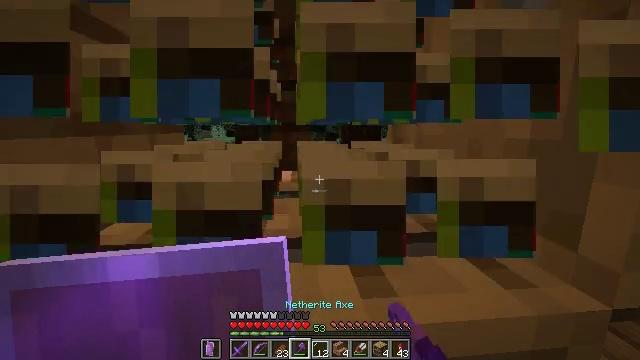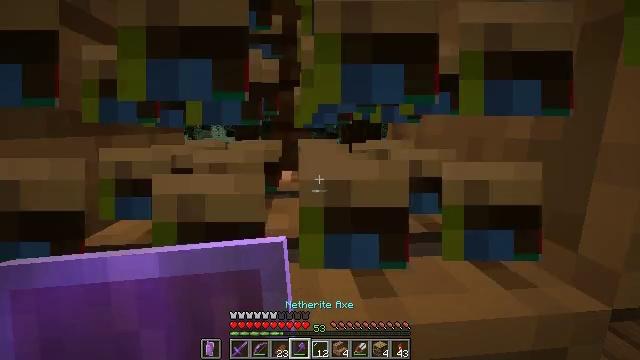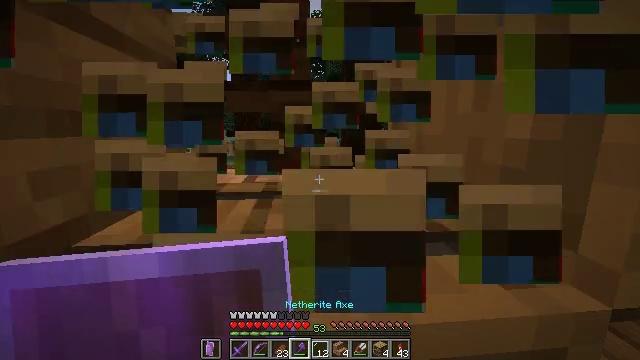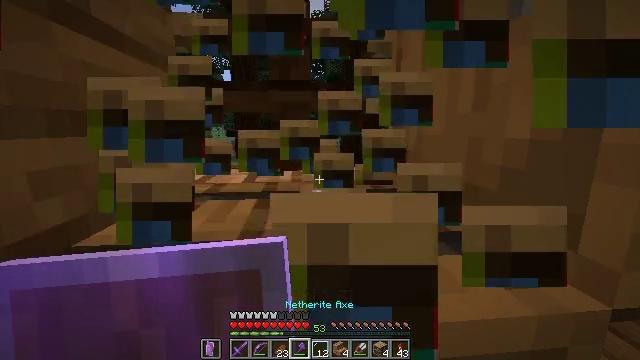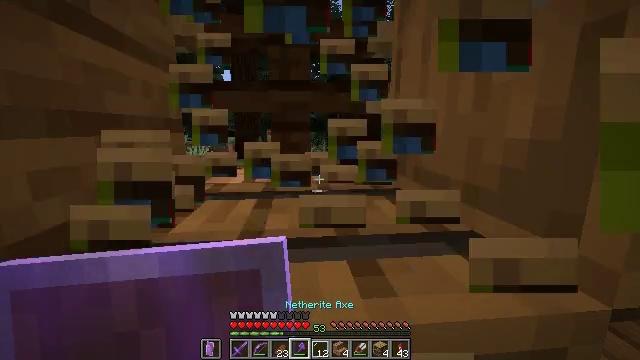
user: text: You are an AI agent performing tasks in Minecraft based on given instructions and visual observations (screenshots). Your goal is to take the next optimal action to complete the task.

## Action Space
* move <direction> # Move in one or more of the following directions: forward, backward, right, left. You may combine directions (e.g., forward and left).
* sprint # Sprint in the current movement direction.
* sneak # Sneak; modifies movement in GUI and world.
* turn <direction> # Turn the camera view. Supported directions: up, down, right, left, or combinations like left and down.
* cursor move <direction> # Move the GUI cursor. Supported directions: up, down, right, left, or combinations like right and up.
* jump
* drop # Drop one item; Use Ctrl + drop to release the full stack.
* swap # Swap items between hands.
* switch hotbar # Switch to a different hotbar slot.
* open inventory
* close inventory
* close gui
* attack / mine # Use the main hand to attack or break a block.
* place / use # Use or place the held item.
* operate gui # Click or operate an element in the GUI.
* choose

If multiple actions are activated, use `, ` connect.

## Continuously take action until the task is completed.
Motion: motion action
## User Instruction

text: Break the bookshelf for books.
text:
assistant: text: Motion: sneak, attack / mine
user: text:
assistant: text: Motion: sneak, attack / mine
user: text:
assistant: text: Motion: sneak
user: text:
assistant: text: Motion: sneak
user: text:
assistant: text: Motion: sneak